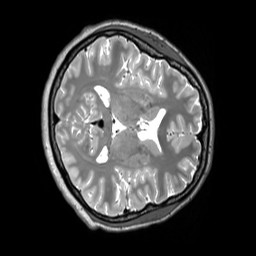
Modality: T2w
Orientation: axial
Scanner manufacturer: siemens
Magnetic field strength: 3 T
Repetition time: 3.2 s
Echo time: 0.406 s